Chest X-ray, PA view. Patient: 51 years old, sex F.
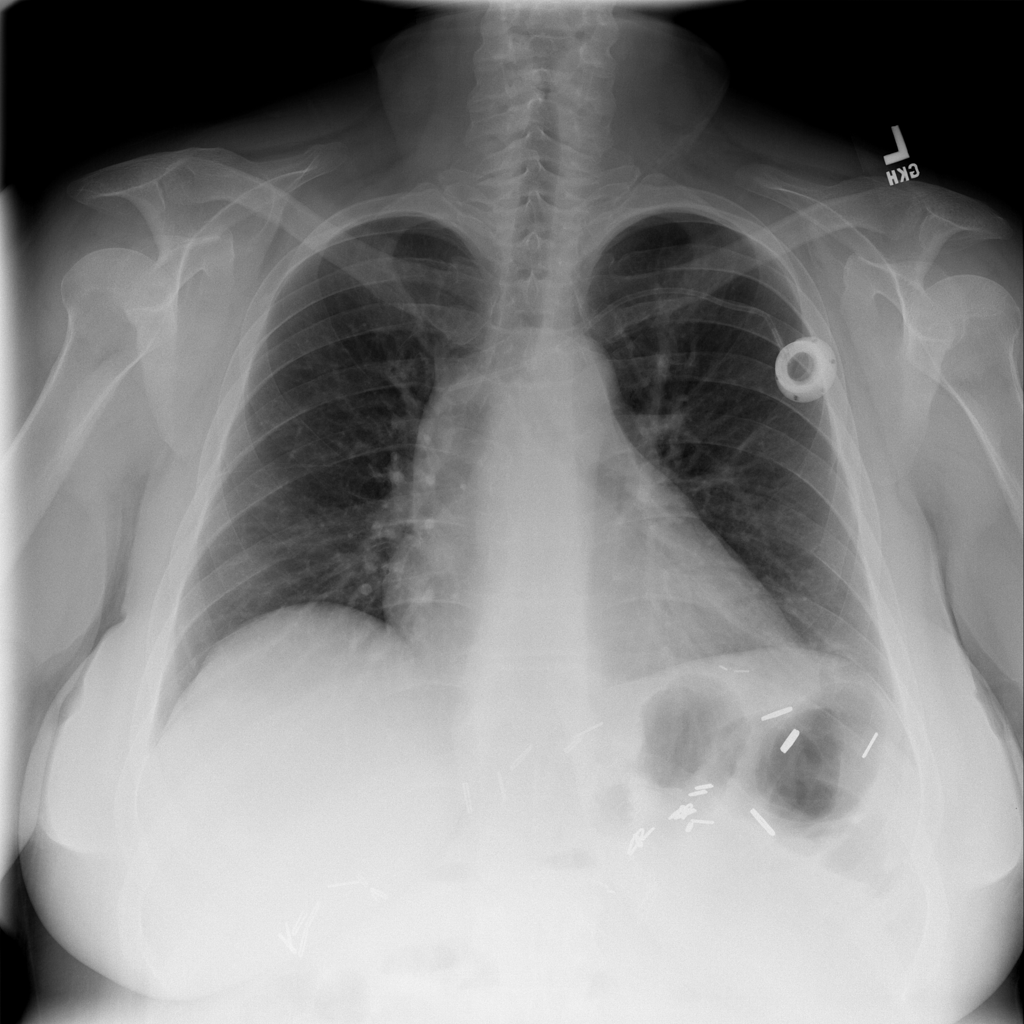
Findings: No Finding